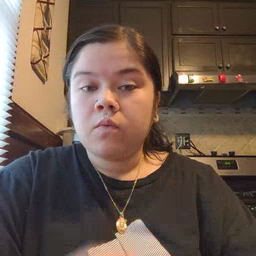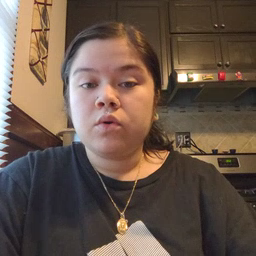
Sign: dog